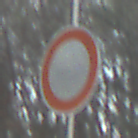
Verkehrszeichen: VerbotFahrzeugeAllerArt
Umgebung: Outdoor, Nature
Tageszeit: SunriseSunset
Wetter: Clear
Licht: Natural
Jahreszeit: Winter
Kontrast: LowContrast